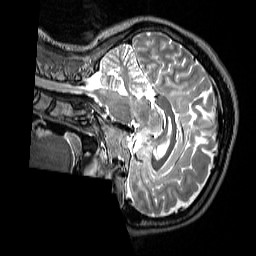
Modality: T2w
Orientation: sagittal
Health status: healthy
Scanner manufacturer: siemens
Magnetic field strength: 3 T
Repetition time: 4.8 s
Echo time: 0.433 s